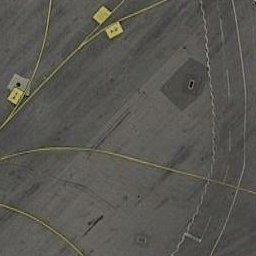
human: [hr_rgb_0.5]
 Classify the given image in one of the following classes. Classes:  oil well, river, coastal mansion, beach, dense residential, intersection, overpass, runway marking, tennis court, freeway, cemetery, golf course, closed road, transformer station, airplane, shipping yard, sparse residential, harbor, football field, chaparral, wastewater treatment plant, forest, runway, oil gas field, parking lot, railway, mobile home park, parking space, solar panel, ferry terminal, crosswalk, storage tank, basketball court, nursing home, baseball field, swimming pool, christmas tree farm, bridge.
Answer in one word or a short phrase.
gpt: runway marking